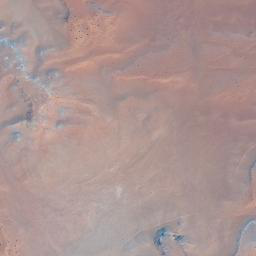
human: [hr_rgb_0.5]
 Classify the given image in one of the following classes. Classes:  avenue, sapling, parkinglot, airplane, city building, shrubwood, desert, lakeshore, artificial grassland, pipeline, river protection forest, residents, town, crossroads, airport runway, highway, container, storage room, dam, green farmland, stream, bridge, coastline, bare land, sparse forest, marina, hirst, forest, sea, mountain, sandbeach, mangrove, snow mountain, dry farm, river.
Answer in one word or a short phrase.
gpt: desert